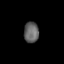
Tissue: skin
Cell type: T cells
Senescence score: 0.2708
Nuclear area (px): 304
Mean DAPI intensity: 98.036